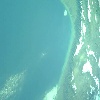
Label: water